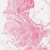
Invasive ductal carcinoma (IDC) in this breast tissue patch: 0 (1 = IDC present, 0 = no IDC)